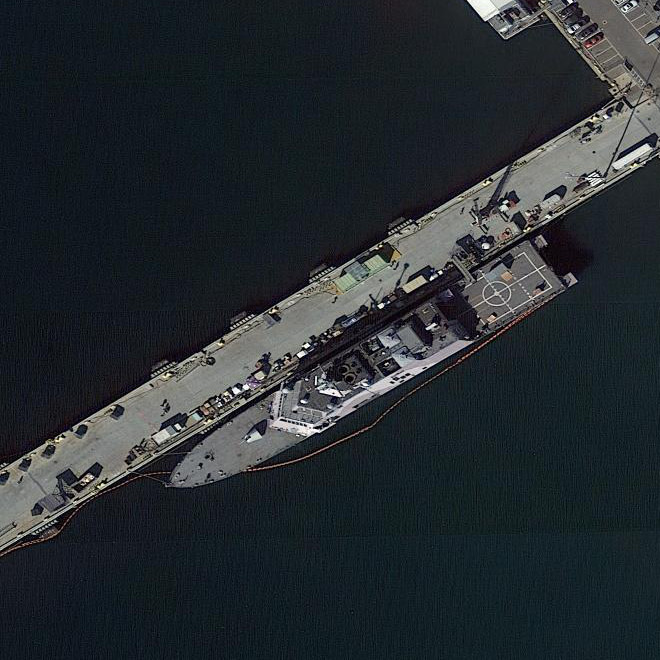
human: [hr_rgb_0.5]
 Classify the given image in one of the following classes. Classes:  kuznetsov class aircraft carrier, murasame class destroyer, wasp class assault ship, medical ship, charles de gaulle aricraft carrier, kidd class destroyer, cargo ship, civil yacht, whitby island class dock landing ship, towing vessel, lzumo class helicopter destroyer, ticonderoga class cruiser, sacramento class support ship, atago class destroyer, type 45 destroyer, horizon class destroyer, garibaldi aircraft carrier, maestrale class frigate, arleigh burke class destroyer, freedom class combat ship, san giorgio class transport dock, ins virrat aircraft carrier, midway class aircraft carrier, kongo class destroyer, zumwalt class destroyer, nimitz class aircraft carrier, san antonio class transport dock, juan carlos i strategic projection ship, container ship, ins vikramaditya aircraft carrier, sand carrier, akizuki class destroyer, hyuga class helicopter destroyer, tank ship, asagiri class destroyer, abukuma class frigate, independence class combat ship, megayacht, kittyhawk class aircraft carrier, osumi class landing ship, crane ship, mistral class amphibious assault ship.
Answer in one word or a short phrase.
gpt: Freedom class combat ship